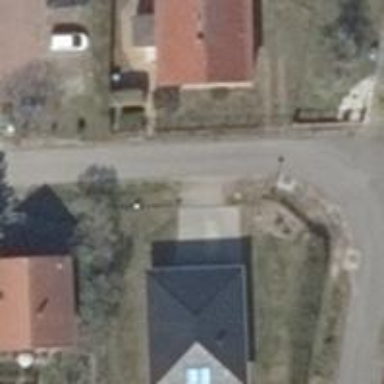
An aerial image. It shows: Driveway.